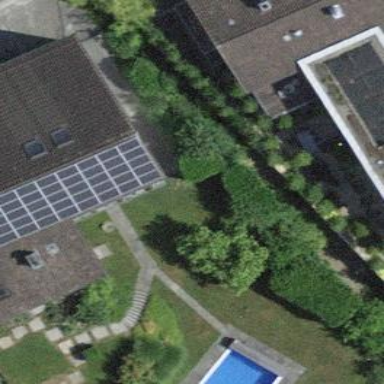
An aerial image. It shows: Solar power generator.